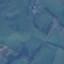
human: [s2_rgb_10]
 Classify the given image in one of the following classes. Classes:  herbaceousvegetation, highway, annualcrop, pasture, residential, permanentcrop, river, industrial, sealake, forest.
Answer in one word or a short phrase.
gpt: Pasture